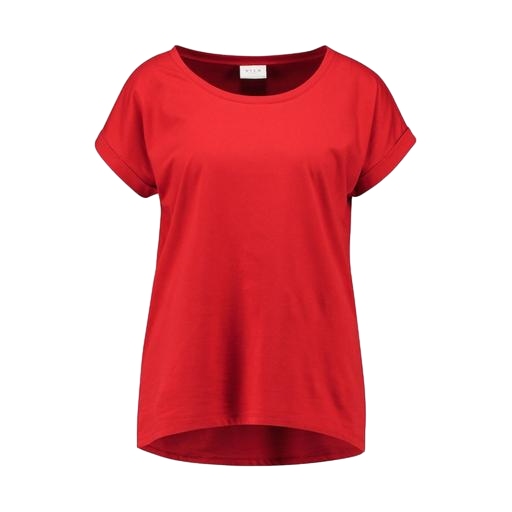
red plus size printed t-shirt only macy, red high-low t-shirt, red scoop tee, white background